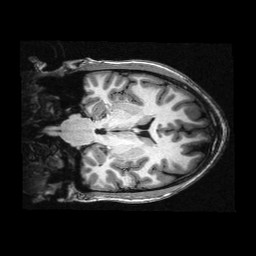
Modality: T1w
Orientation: coronal
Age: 19
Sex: female